Question: I would like to accomplish this by using a background page and using the .tabs api. I have tried
'''
chrome.storage.onChanged.addListener(function() {
chrome.tabs.query({
currentWindow: true,
url: "*://www.facebook.com/*"
}, function(tabs) {
chrome.tabs.remove(tabs)
})
})
'''
with no success. The error I am getting is:
Am I doing something wrong? I do in fact have a facebook tab open, so I know that's not the problem. Any help here?
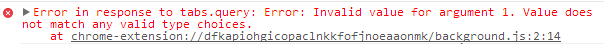
Answer: The error is in your callback function, in your call to <URL>. This function expects its first parameter to be an "integer or array of integer tabIds" but you are passing it an "array of Tab". You need to extract the tabIds from the Tabs array. For instance you can replace your callback function with this:
'''
function(tabs) {
var tabIds = [];
for( var i = 0; i < tabs.length; i++)
tabIds[i] = tabs[i].id;
chrome.tabs.remove(tabIds);
})
'''